Interaction volume radius: 10 \u00c5
Interaction volume height: 25 \u00c5
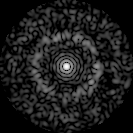
Disorder parameter: 0.8375